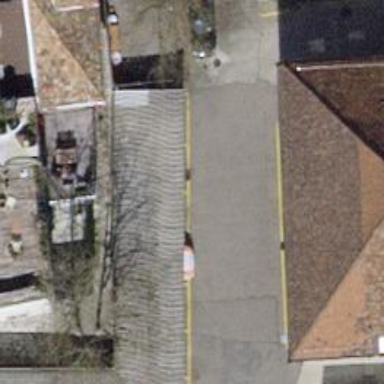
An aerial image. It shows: View of roof of building.